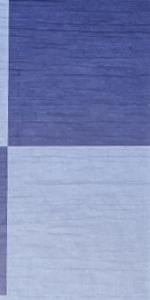
Label: Empty